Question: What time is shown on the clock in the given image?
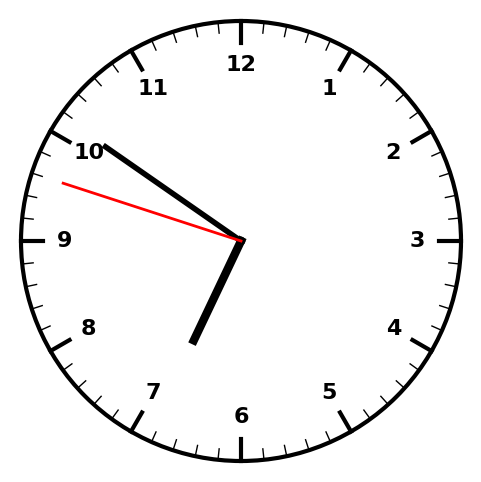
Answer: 06:50:48